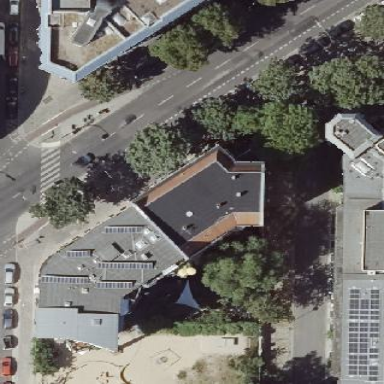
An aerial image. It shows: Building consisting of apartments with double saltbox roof shape.